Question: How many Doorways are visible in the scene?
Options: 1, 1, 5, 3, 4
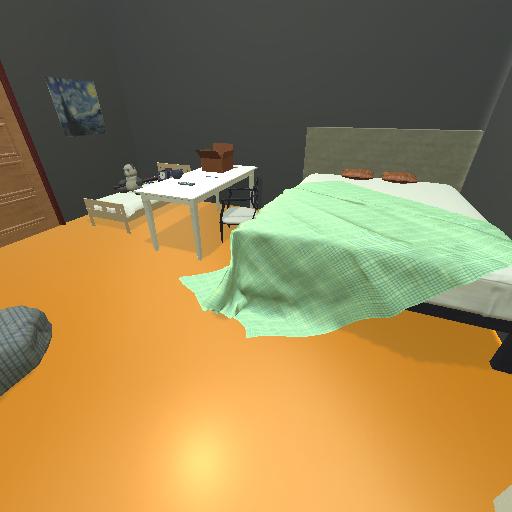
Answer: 1